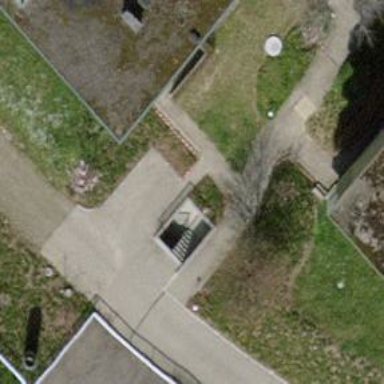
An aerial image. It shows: Footway passing through tunnel.